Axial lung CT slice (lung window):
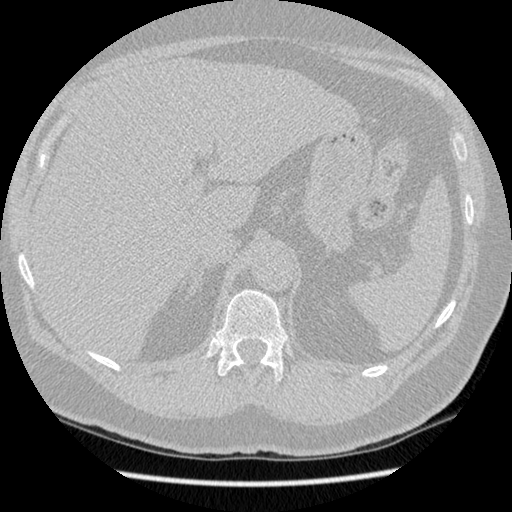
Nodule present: no